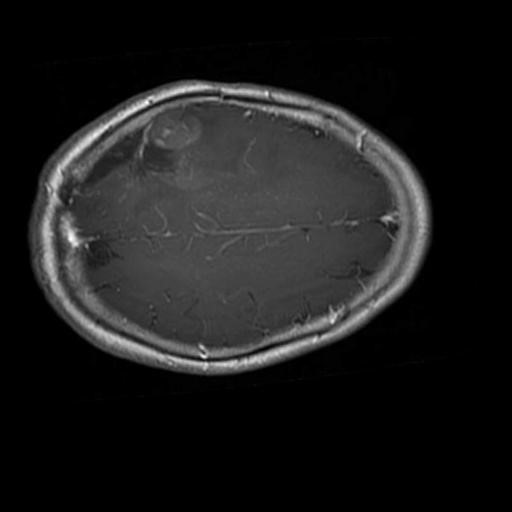
Label: brain_glioma